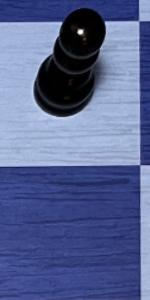
Label: Empty